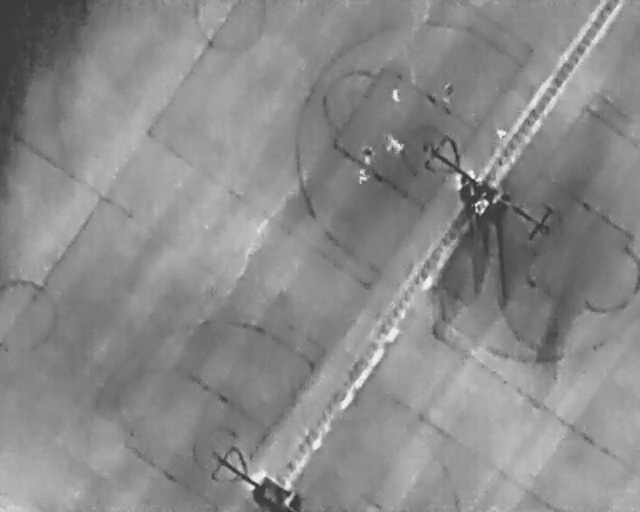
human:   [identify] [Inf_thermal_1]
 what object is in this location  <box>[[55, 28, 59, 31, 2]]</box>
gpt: <ref>1 large person at the center</ref>

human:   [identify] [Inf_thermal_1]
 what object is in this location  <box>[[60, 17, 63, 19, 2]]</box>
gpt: <ref>1 medium person at the top</ref>

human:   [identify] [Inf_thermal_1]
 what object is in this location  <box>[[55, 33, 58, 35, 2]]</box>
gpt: <ref>1 medium person at the center</ref>

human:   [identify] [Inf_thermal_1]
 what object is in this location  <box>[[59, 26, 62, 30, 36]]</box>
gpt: <ref>1 large person at the top</ref>

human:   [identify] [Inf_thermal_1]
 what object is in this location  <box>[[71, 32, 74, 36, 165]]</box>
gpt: <ref>1 large person at the right</ref>

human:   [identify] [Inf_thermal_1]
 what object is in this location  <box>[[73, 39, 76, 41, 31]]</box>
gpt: <ref>1 medium person at the right</ref>